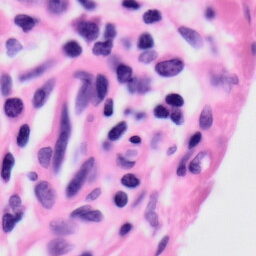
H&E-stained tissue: Skin